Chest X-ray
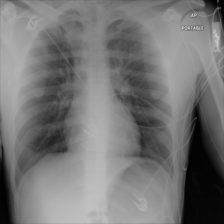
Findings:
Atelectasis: negative
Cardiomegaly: negative
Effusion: negative
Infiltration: negative
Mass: negative
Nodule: negative
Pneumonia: negative
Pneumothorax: negative
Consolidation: negative
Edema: negative
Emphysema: negative
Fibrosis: negative
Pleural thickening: negative
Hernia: negative